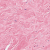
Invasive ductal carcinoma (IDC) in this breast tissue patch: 0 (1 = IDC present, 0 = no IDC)